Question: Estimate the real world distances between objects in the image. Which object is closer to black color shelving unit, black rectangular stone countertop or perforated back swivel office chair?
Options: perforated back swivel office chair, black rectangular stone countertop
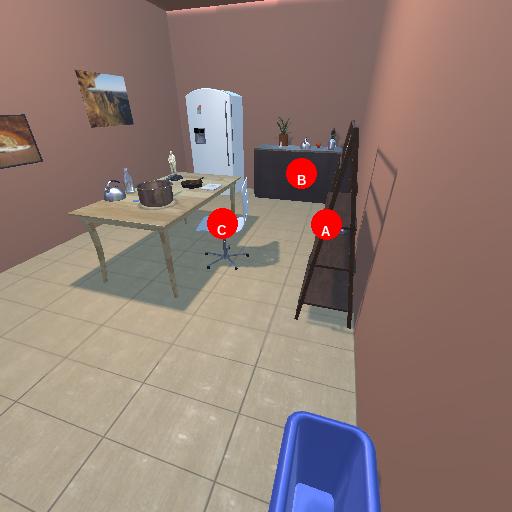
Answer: perforated back swivel office chair